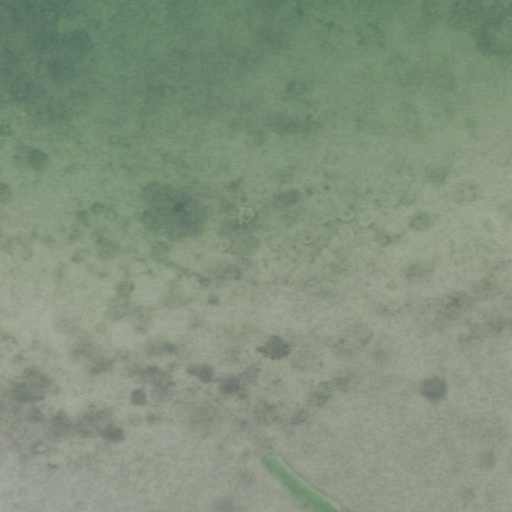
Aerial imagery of bar in Florida named Twin Key Bank containing only open water